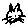
Label: cat